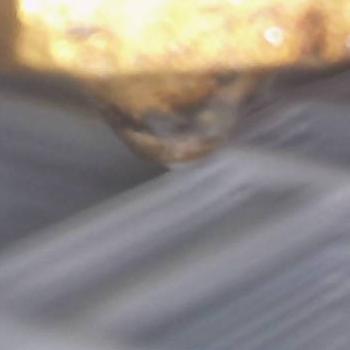
Flow rate: 112%